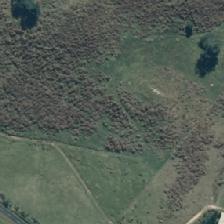
Land cover: grose_broom